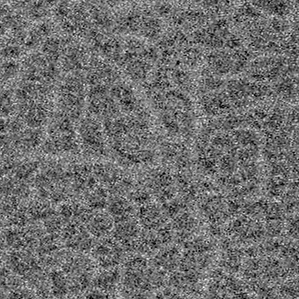
Label: frost